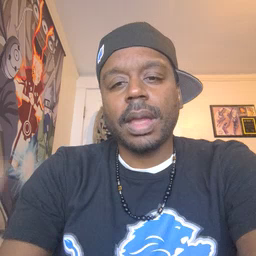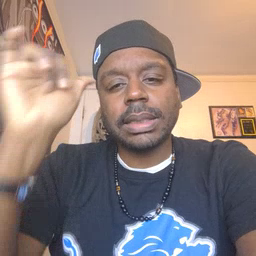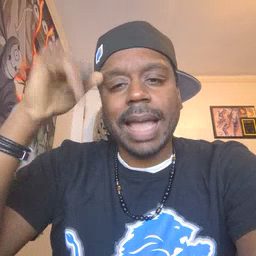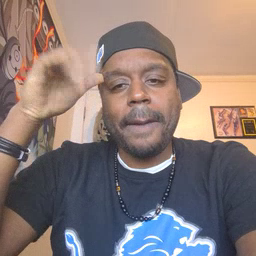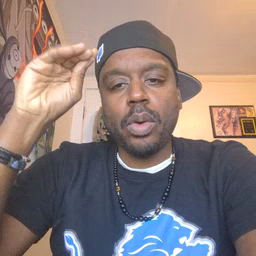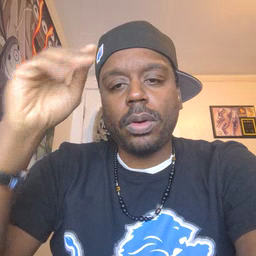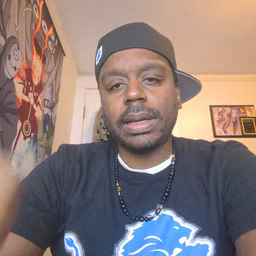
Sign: cowboy